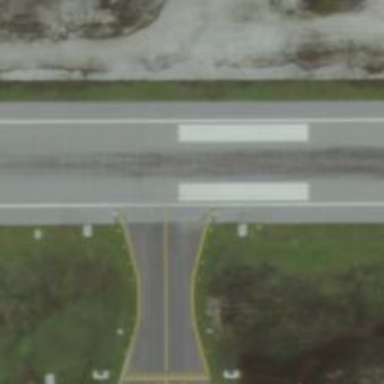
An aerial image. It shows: Image of taxiway at airport.